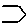
Label: hexagon